Question: I suddenly saw this marking next to one of the files in my Python project working on PyCharm. What does it mean?
I didn't get any tooltip when hovering over this icon to tell me what it meant, nor did I find any reference to it in a Google search.

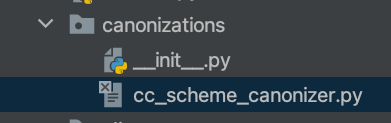
Answer: The '.py' file is greyed out and marked with an 'X' in the Project View because you chose the option "Mark as Plain Text". You can reverse it by choosing "Mark as 'Python'". Both options are available by right-clicking on the file in Project View.
> <URL>Marking dynamically generated files as excluded can speed up the indexing and overall IDE performance. Excluded files remain a part of a project, but are ignored by code completion, navigation, indexing, and inspections.
<URL>